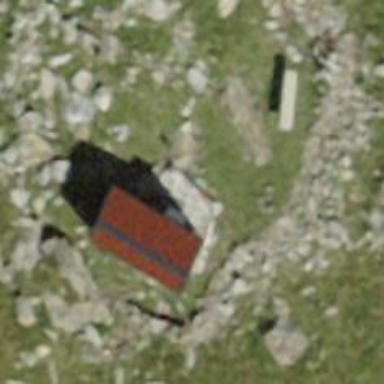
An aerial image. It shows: Wilderness hut serving as shelter.